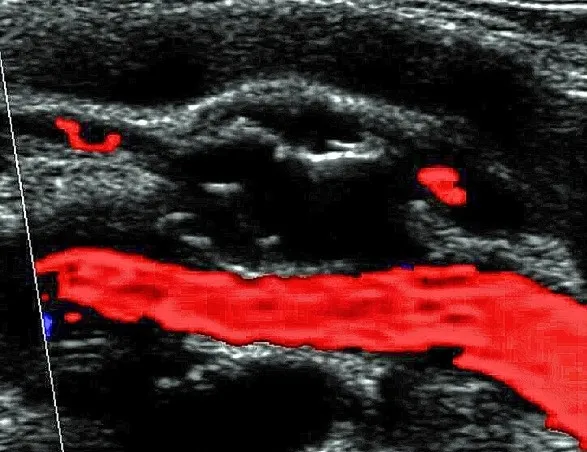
Eco-Doppler colorido arterial demostrando lesao cistica septada na camada adventicia da arteria poplitea esquerda, com compressao extrinseca e discreta reducao do calibre do vaso.
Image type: radiology (ultrasound)